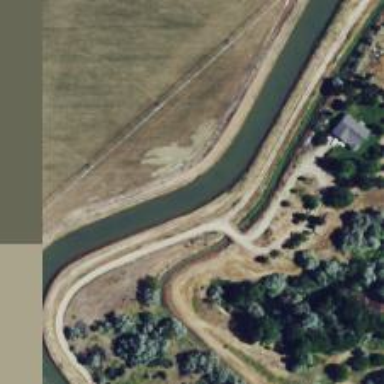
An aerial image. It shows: Canal.